Current action and preconditions to check: trajectory_clear

Your task: For each precondition in the list above, predict whether it will hold at this action.

Consider the current scene as observed from the mobile robot's camera, and analyze the predicted future states of all dynamic agents (e.g., people, animals, vehicles, or any moving entities) within the NEXT SECOND.

IMPORTANT: Only answer "very likely" if you are absolutely certain—based on strong, clear evidence—that a dynamic agent will violate the precondition in the predicted future state. Do NOT answer "very likely" for unlikely, ambiguous, or low-probability risks.

Ask yourself for each precondition: Is there a high probability, with clear and convincing evidence, that the predicted future states of any dynamic agent will interfere with the predicted future state of the currently executing action within the NEXT SECOND, causing that precondition to fail?

Assess the risk level based on these predictions. Use "likely" or "very likely" if motions create a clear risk of interference.

Use "neutral" or "improbable" if agents are nearby but their predicted paths are clearly diverging or non-conflicting.

Failure Risk Categories: "very improbable", "improbable", "neutral", "likely", "very likely"

Answer Format: Output ONLY the probability_of_failure value from these categories: "very improbable", "improbable", "neutral", "likely", "very likely"

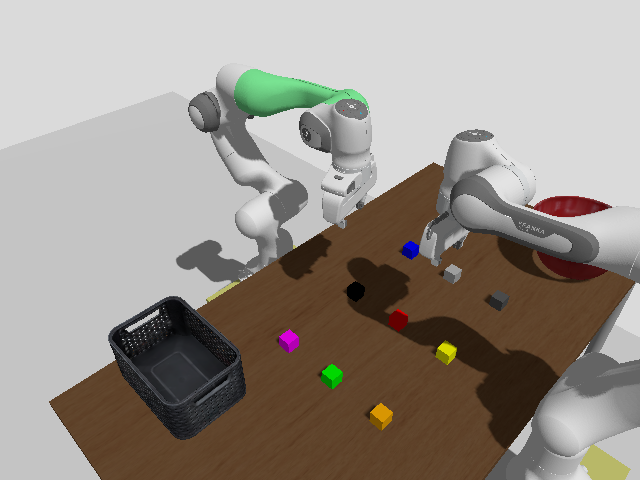

Answer: neutral